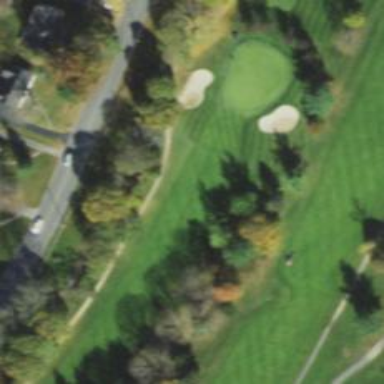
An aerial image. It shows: Golf hole.